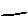
Label: line